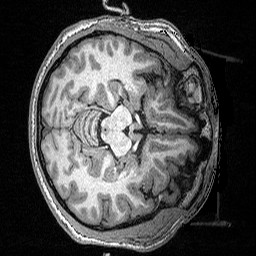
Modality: T1w
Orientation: axial
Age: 25
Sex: male
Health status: ill
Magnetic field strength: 3 T
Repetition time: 2.53 s
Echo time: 0.00331 s